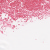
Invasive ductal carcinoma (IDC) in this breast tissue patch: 0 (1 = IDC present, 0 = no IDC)